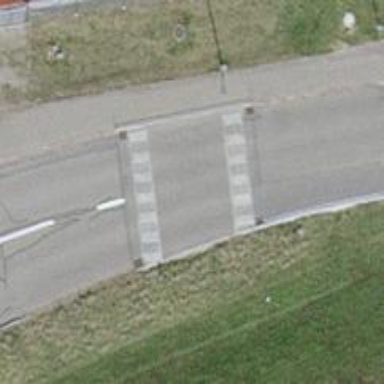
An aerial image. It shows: Traffic calming table.